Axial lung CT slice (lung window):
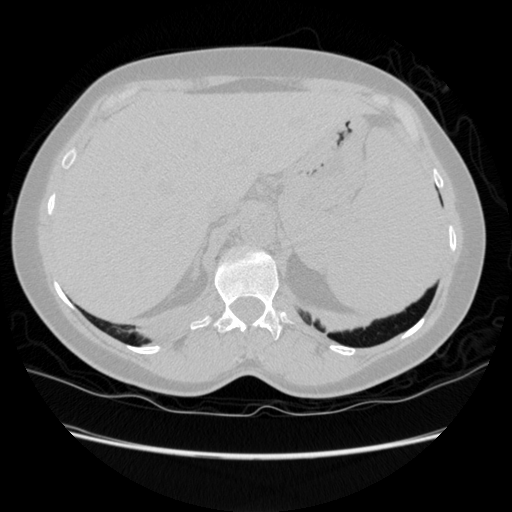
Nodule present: no